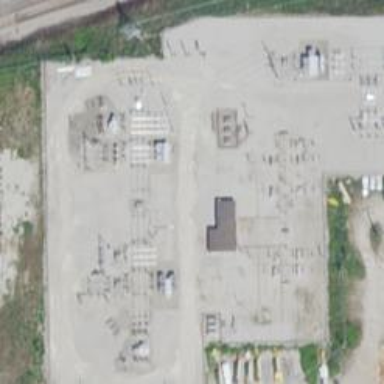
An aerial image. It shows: Switch for power supply.